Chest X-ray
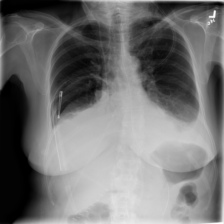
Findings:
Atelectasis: negative
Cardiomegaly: negative
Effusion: positive
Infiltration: negative
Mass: negative
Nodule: negative
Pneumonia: negative
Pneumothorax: negative
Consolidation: negative
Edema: negative
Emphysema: negative
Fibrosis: negative
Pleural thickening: negative
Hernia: negative